Field crop: maize
Growth stage: 2
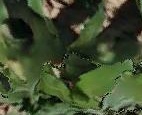
Species: maize